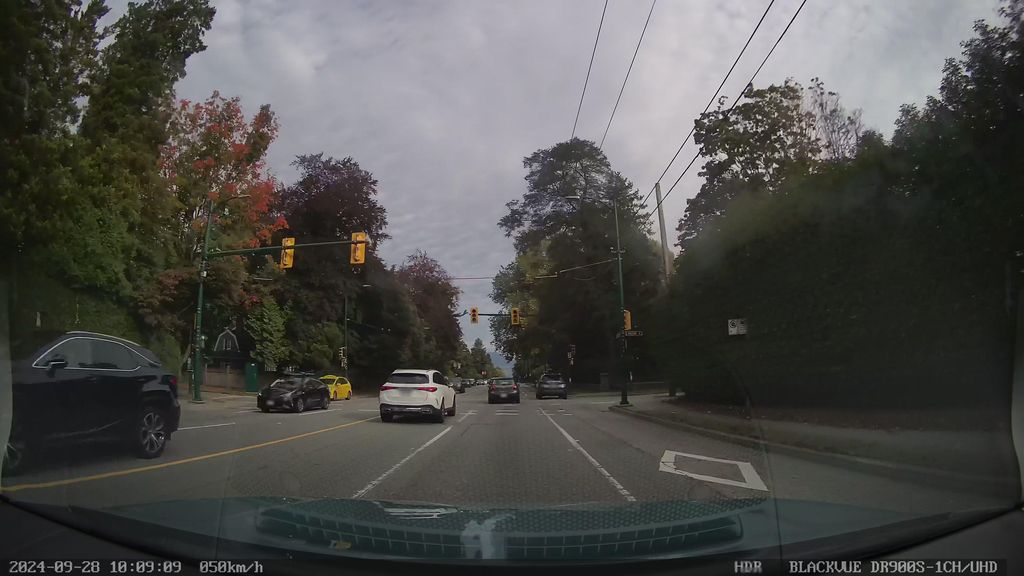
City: vancouver